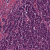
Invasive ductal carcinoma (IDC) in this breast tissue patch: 1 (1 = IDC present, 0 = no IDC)